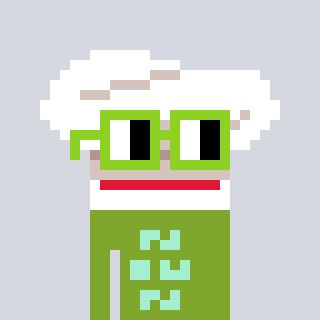
a pixel art character with square light green glasses, a chef hat-shaped head and a slimegreen-colored body on a cool background